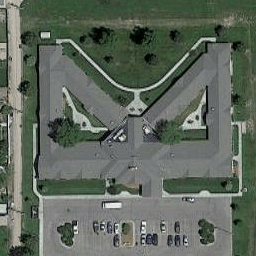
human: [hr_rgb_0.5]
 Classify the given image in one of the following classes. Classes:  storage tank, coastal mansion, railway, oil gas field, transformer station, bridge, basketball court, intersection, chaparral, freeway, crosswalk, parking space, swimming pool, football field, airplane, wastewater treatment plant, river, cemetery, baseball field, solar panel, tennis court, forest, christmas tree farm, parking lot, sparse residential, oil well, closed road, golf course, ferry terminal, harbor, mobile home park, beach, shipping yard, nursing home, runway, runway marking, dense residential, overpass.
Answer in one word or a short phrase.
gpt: nursing home